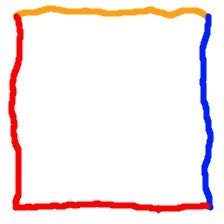
Shape: square